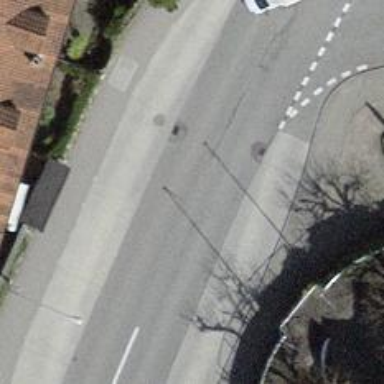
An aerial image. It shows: Bus stop with shelter for public transport.